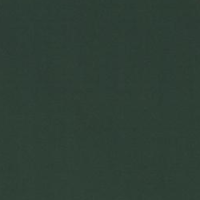
EUNIS habitat code: 15
Species observed at this site:
Grus grus